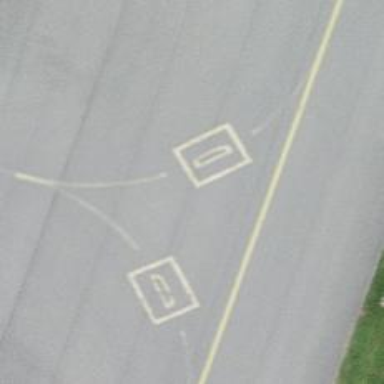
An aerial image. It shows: View of taxiway at the airport.